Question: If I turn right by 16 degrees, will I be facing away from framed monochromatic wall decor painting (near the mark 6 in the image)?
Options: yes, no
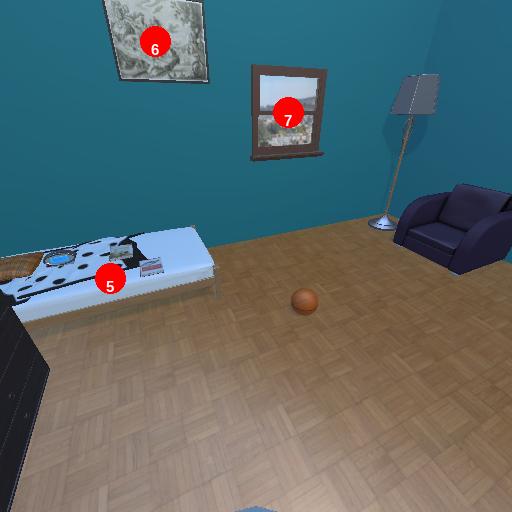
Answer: yes